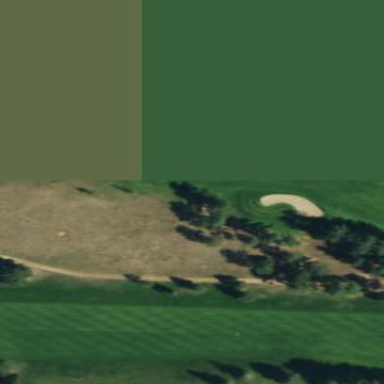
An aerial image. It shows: Golf fairway in the image.